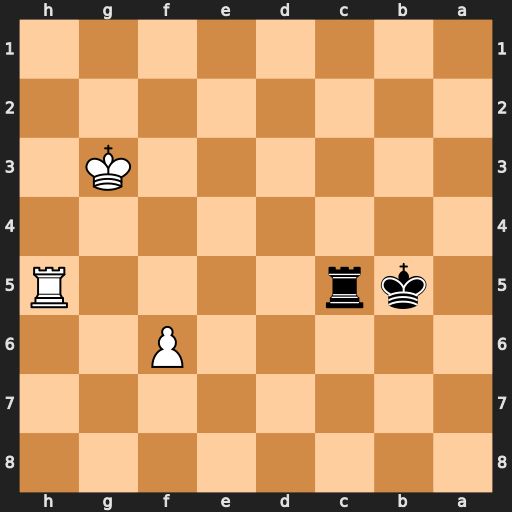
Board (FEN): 8/8/5P2/1kr4R/8/6K1/8/8
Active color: b
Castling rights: -
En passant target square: -
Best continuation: Rxh5 Kg4 Rh8 Kf5 Kc6